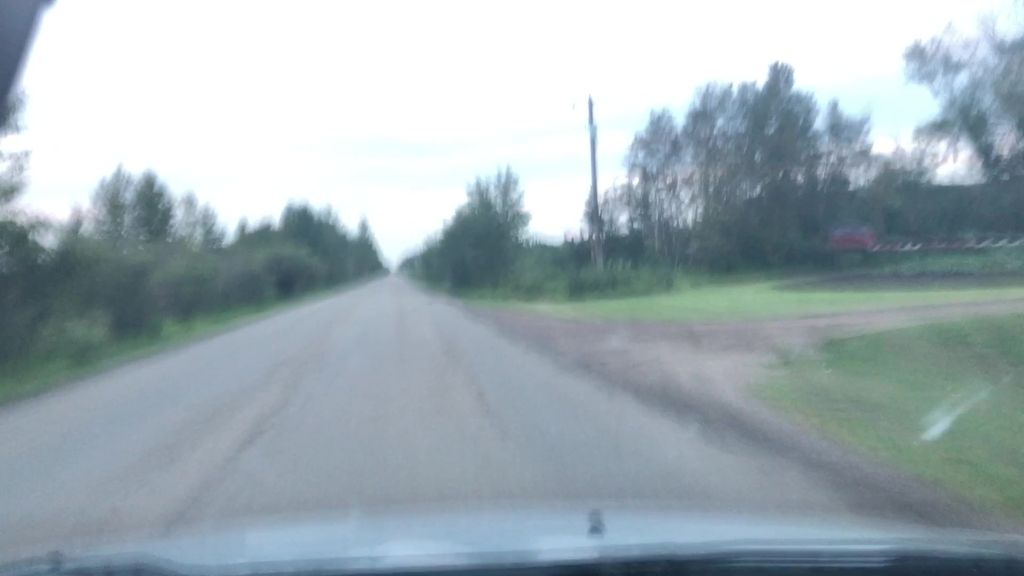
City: edmonton